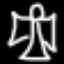
Label: angel